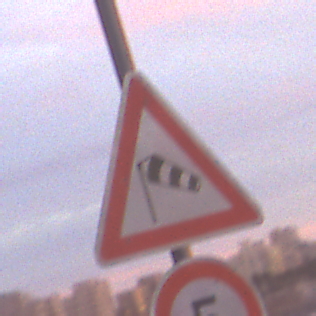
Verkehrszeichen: SeitenwindVonLinks
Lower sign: Geschwindigkeit5
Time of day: SunriseSunset
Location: Outdoor (Urban)
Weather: PartlyCloudy
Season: NotSpecified
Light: Natural